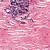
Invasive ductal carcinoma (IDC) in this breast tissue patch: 0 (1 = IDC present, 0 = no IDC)